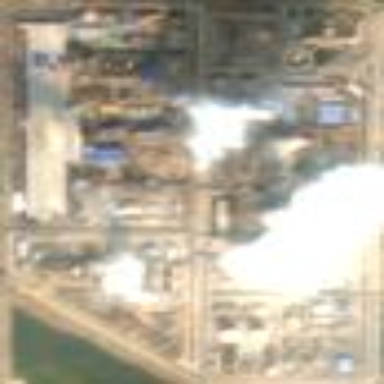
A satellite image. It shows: Industrial area designated for petrochemical activities.